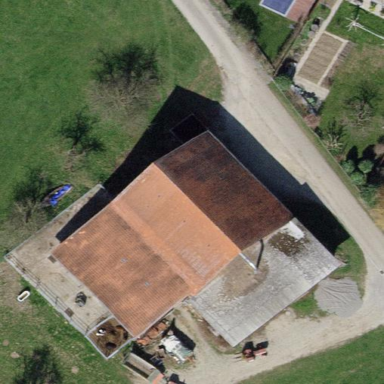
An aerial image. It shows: Farmyard area.